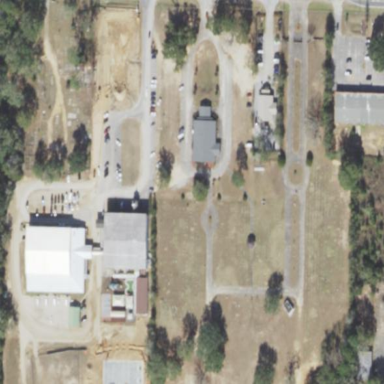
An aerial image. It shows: Cemetery.